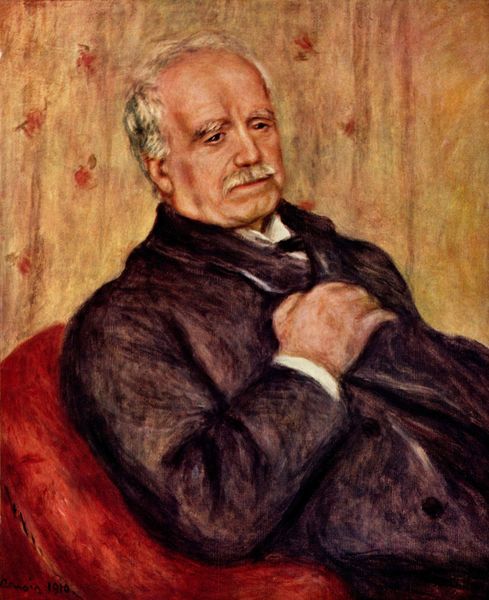
Titel: Porträt des Paul Durand-Ruel
Künstler: Pierre Auguste Renoir
Standort: New York (New York)
Institution: Collection Durand-Ruel
Schlagwörter: gemälde, hand, kopf, mann, schatten, weiß, gelb, ocker, sitzen, blume, blumen, braun, brust, ellbogen, finger, frisur, geste, grau, haar, hell, hintergrund, licht, mund, nase, ohr, orange, schwarz, stirn, blick, blüte, blüten, rot, beige, malerei, muster, ornament, rock, schleife, alt, anzug, bart, blond, hemd, jacke, schnurrbart, wand, arm, arme, augen, falten, gesicht, kragen, ärmel, bildnis, herr, portrait, porträt, vorhang, öl, auge, haare, mantel, reich, sessel, sitzend, augenbrauen, knopf, lippe, lippen, ohren, rosa, scheitel, seitlich, sofa, liegen, lehne, sitz, lila, violett, massiv, kissen, frack, schnäuzer, polster, schnurbart, tapete, krawatte, glatze, streifen, bauch, couch, nachdenklich, liegend, knöpfe, dreiviertelprofil, fliege, oberkörper, schnauzbart, schnauzer, jacket, alter, denken, lehnstuhl, munch, vatermörder, manschette, manschetten, ölmalerei, älter, halbglatze, blumentapete, caoch, edvard munch, besorgt, pelzmantel, schlips, doppelkinn, hochkant, weisss, purpur, zufrieden, sacko, soffa, jace, tapetet, menssch, schnurbard, sessel porträt, vatermörderkragen, auberginefarbig